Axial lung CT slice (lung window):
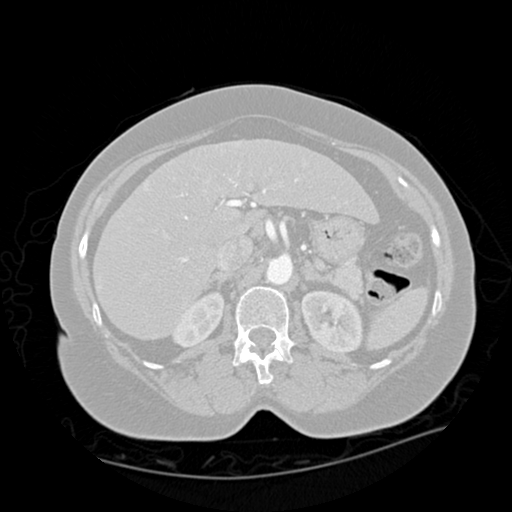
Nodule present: no